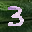
Label: 3